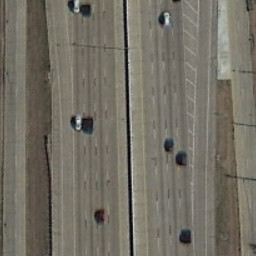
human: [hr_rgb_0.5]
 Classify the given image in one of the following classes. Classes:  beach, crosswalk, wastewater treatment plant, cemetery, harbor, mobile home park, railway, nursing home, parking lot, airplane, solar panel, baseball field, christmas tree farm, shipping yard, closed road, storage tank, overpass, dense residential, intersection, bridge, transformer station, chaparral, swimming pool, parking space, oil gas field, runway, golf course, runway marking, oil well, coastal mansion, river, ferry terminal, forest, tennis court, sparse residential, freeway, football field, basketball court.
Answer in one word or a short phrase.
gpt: freeway